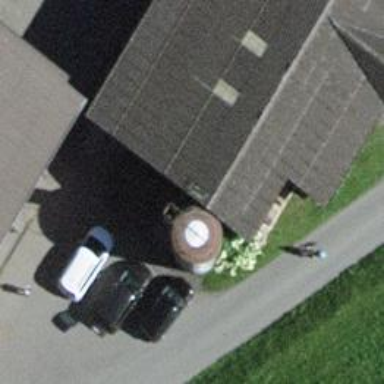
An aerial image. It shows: Country store.